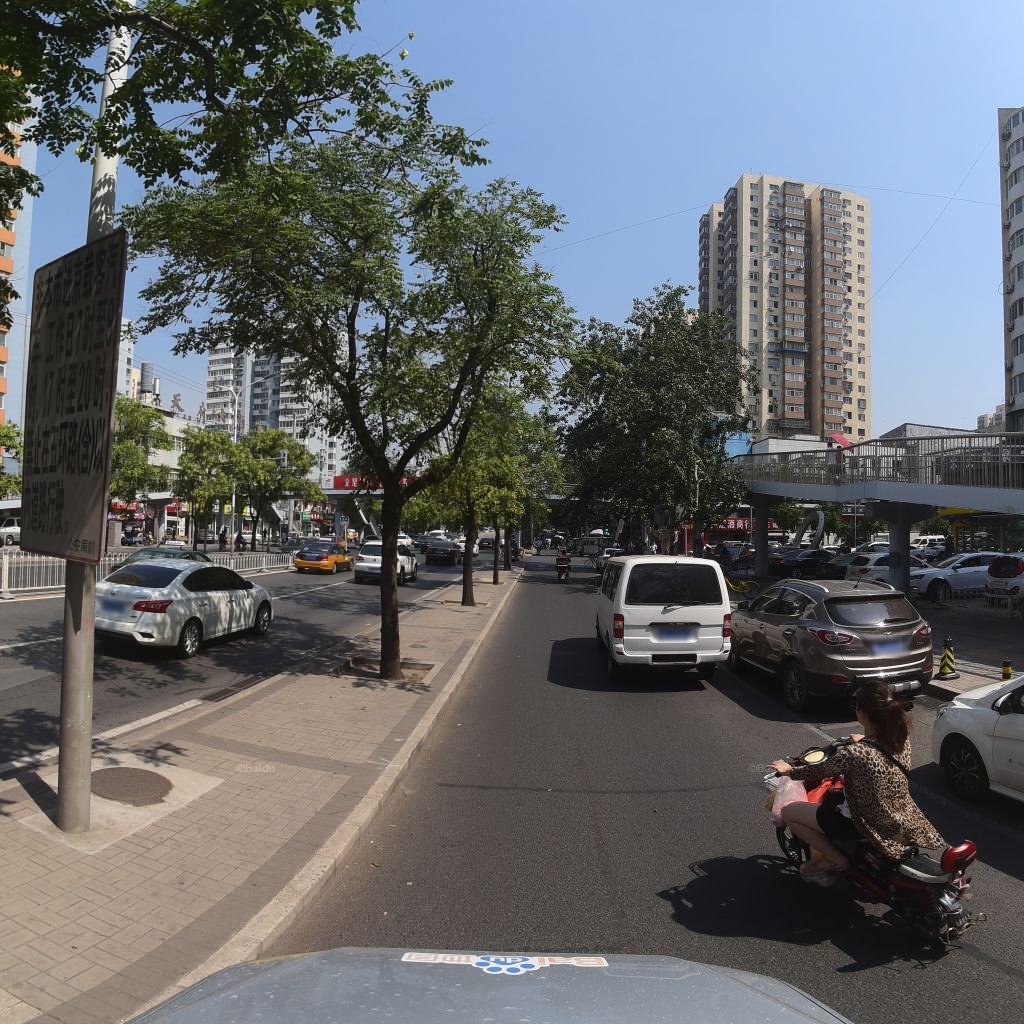
Region: Fengtai
Road damage annotations: transverse patch, manhole cover, longitudinal patch